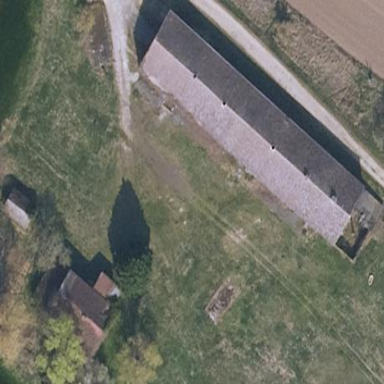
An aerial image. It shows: Farmyard area.